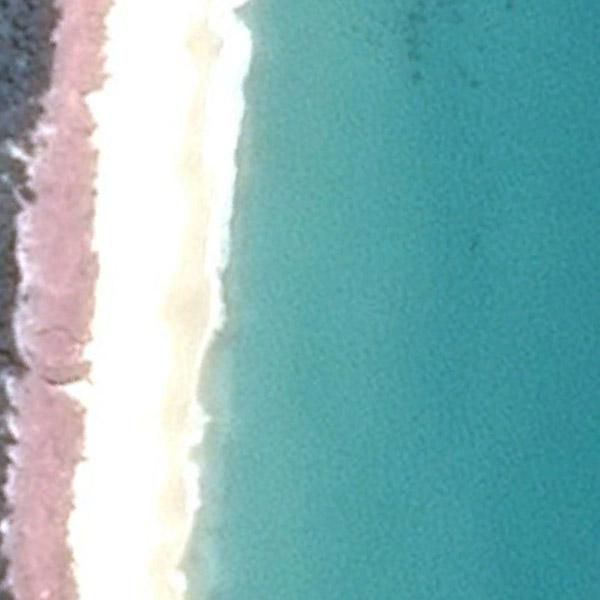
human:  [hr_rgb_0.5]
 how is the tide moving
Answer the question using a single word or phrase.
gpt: rising